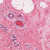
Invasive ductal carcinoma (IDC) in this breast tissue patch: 0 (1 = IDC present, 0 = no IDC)